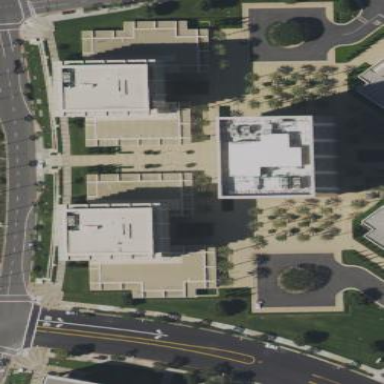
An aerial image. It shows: Commercial building.